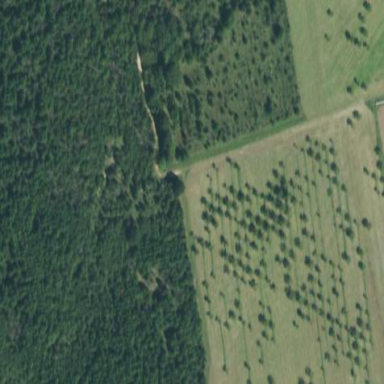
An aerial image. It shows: Mixed woodland area with variety of leaf types and cycles.